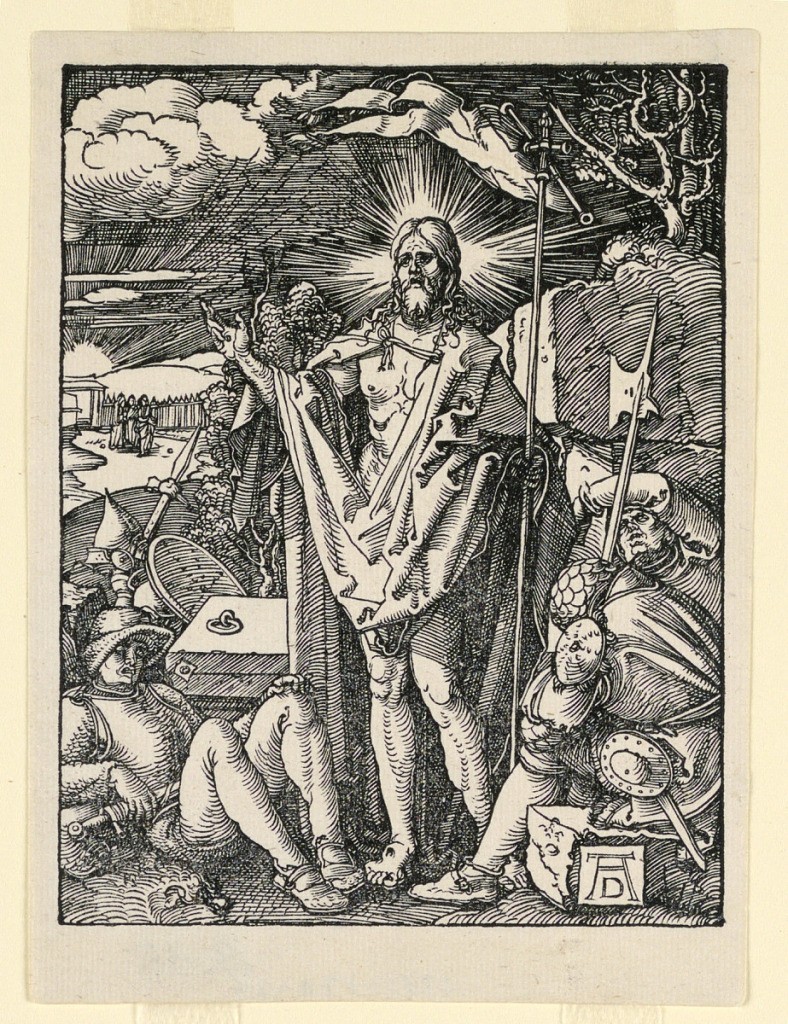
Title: The Resurrection, from The Little Passion Series
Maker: Albrecht Dürer, German, 1471–1528
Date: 1509–1511
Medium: Woodcut on off-white laid paper
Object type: Print
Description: Christ stands in the center of composition, his left hand holding his banner, his right hand raised. Soldiers are asleep on the ground to left and right. Monogram of Dürer, lower right.